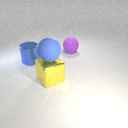
large yellow metal cube in front of large blue metal cylinder